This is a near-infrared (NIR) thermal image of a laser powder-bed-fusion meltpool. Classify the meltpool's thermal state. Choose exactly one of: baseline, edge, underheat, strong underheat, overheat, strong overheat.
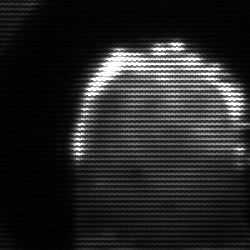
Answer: baseline